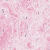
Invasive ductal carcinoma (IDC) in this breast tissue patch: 0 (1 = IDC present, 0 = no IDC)